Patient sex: F
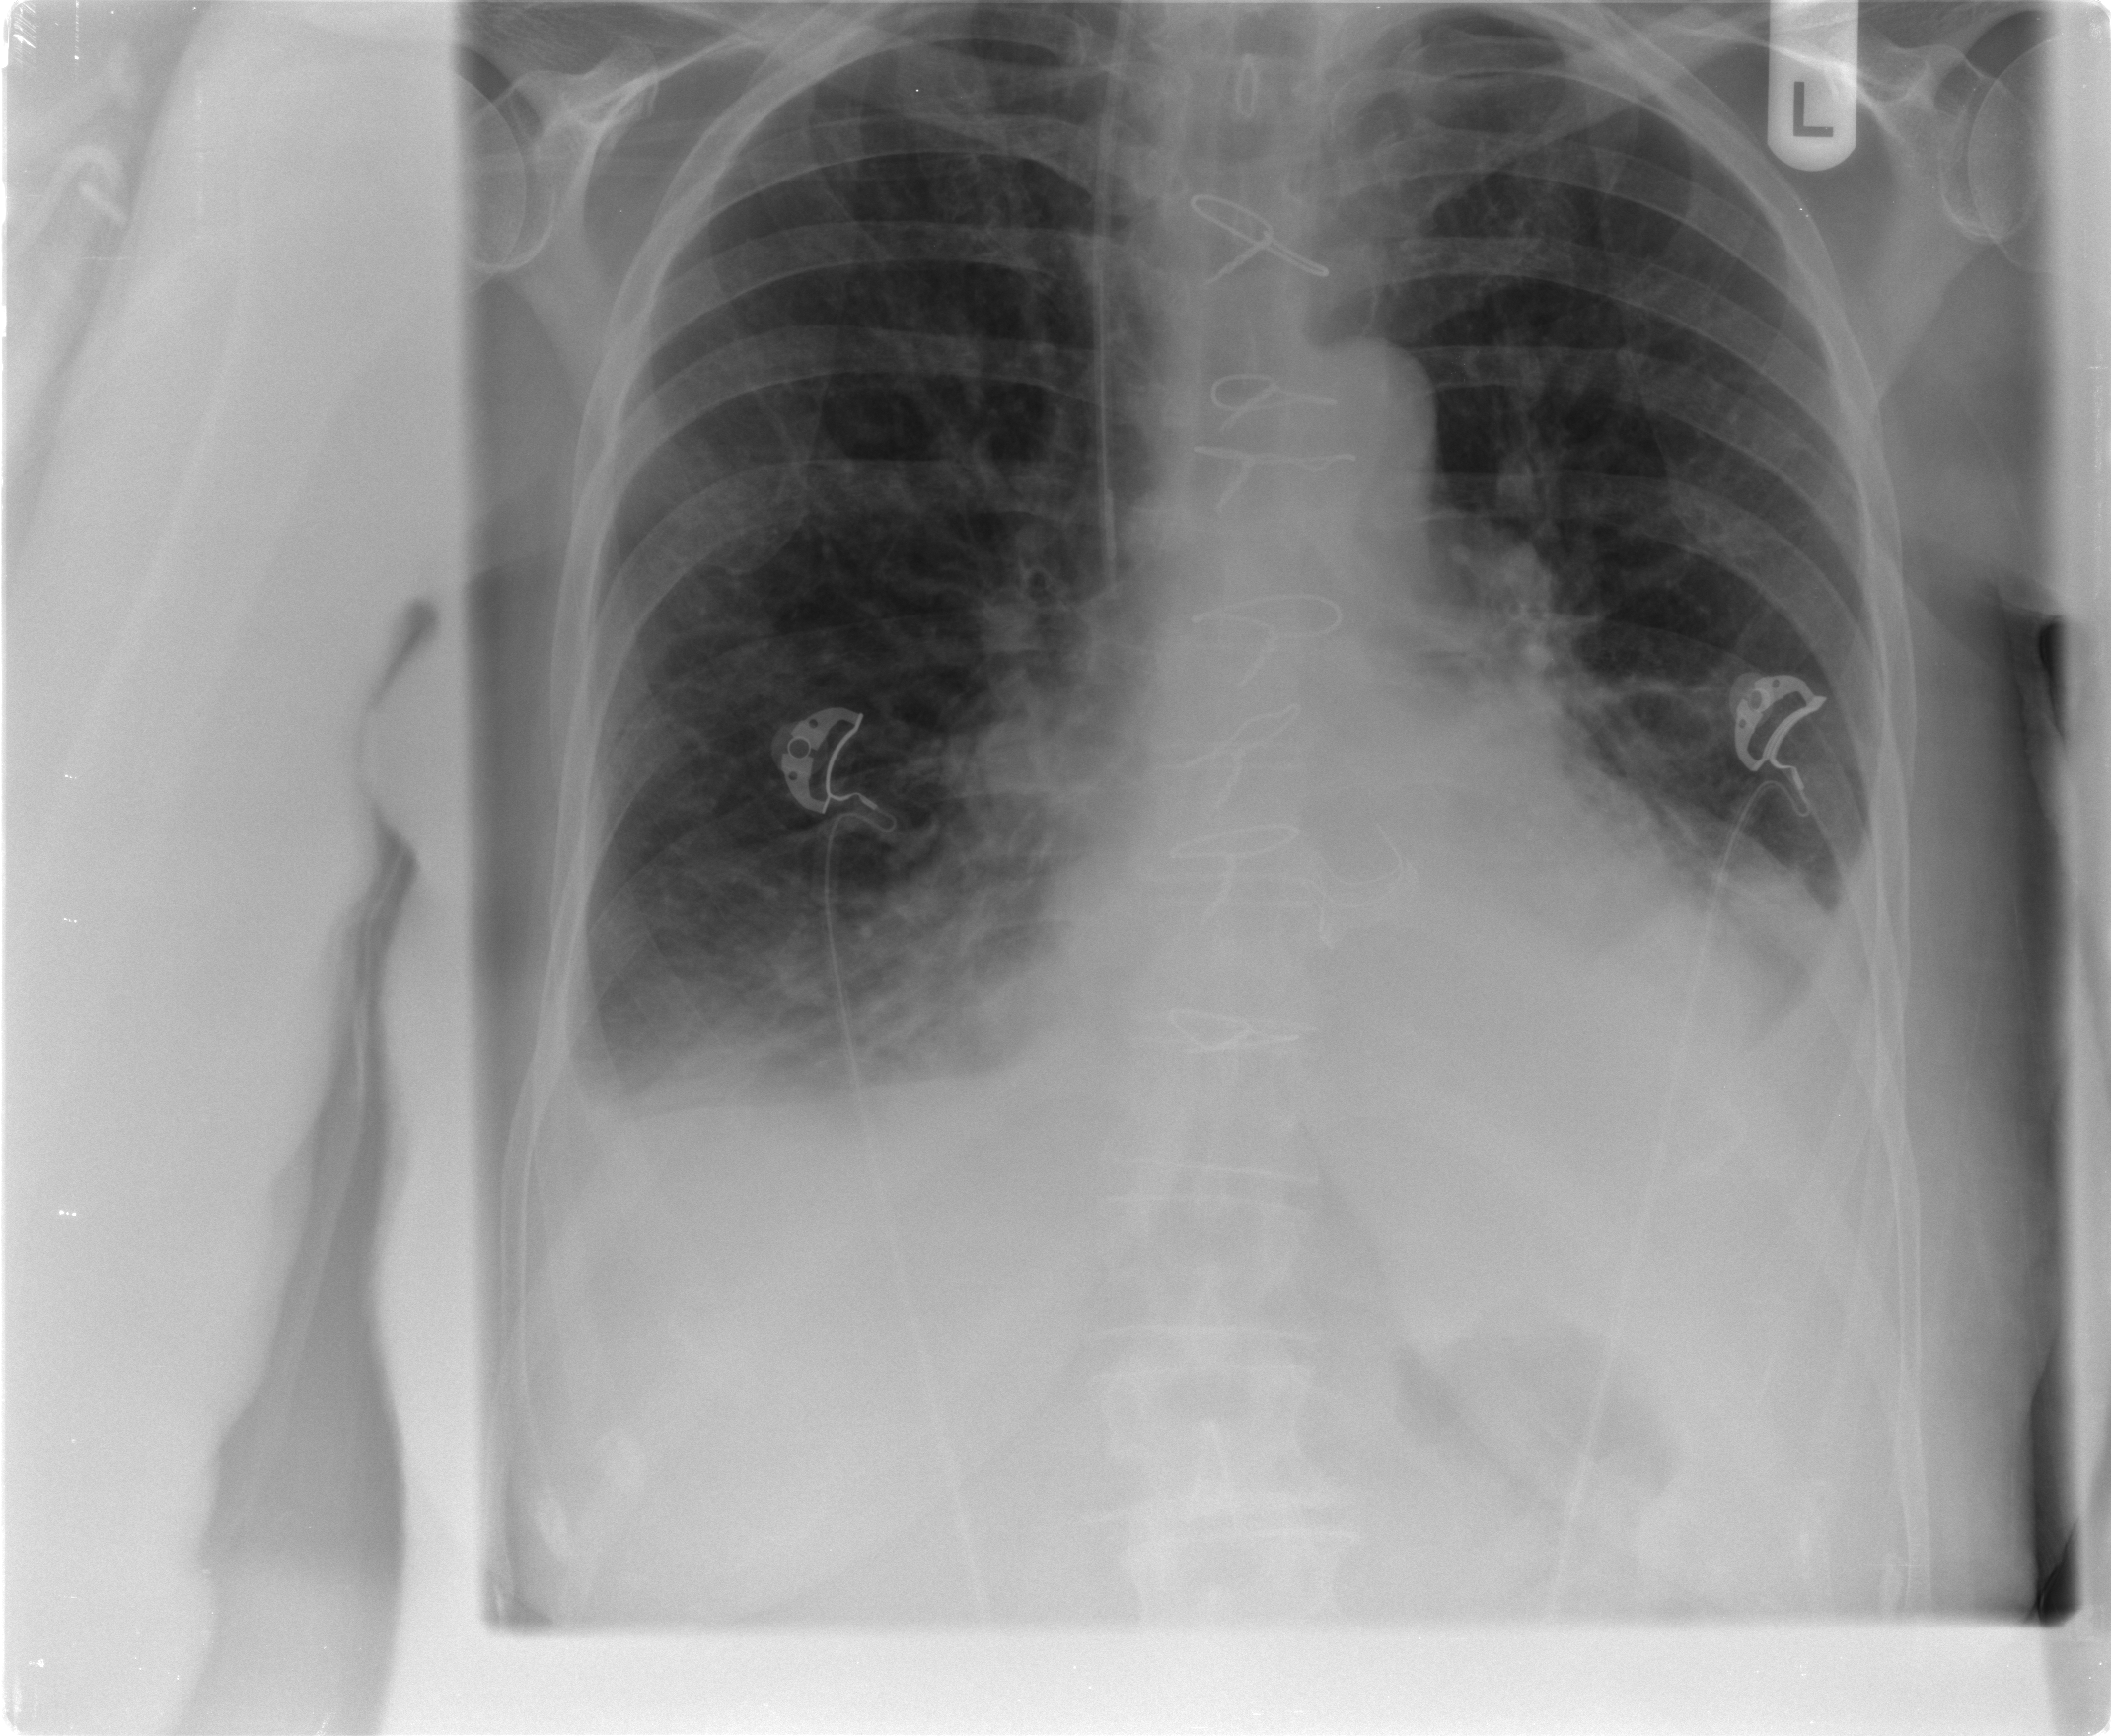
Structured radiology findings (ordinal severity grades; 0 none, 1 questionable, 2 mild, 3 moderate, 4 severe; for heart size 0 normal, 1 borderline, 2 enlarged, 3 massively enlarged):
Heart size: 2
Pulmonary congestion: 2
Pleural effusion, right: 2
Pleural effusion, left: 2
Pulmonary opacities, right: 0
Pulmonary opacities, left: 0
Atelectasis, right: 2
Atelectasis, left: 2